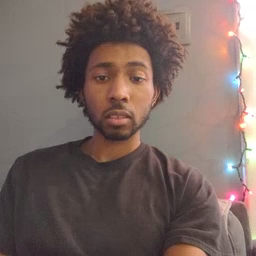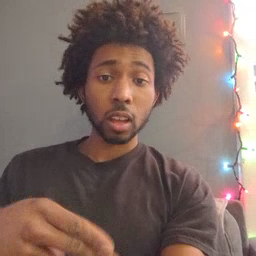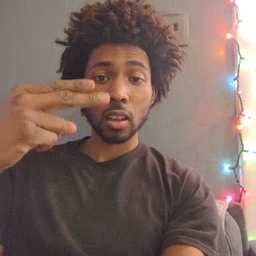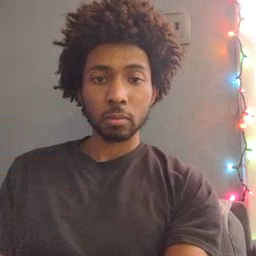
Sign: high